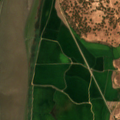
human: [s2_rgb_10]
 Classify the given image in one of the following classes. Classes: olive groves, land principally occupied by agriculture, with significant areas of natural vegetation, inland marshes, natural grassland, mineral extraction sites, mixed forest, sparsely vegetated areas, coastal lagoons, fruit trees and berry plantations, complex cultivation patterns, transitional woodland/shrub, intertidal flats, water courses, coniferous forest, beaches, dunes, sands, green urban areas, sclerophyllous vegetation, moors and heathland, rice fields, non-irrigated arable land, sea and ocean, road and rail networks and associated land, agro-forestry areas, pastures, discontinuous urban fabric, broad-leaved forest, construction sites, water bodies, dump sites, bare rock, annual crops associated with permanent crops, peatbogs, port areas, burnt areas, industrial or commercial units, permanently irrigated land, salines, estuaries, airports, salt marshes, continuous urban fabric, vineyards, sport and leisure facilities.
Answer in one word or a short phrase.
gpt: rice fields, annual crops associated with permanent crops, mixed forest, water courses